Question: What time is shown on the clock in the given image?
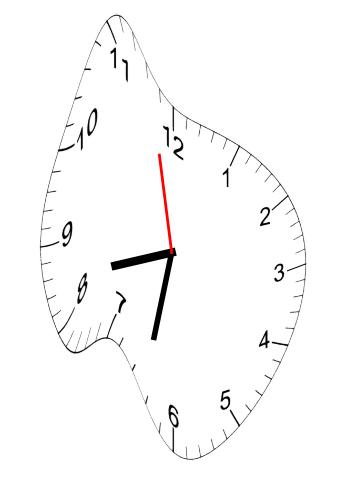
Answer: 08:31:58